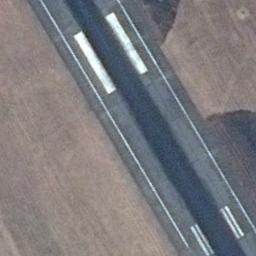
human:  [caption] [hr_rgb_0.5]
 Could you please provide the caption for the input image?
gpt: The runway is on the bare land .

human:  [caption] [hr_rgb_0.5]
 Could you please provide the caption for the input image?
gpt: The grass is beside the runway .

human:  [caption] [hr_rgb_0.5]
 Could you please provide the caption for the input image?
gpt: Next to the runway is brown bare ground with white short and thick markings on the runway .

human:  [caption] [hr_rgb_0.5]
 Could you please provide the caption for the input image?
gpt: The runway goes through the open area and several touchdown zone markings and aiming point markings are on the runway .

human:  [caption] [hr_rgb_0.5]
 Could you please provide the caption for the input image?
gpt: There are brown bare land beside the runway .